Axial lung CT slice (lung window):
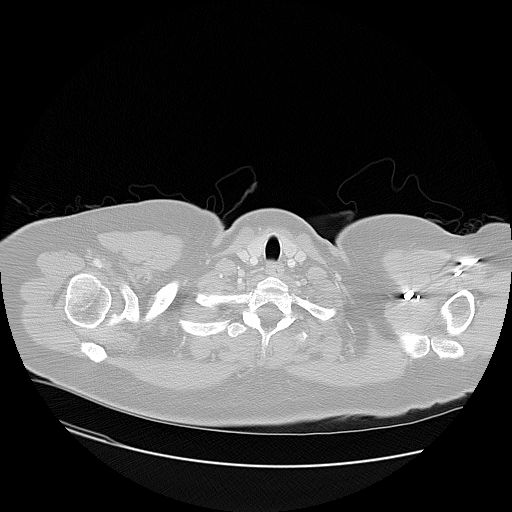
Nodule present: no